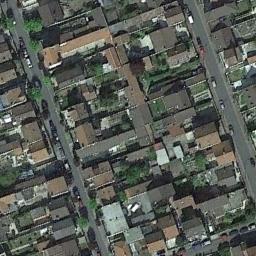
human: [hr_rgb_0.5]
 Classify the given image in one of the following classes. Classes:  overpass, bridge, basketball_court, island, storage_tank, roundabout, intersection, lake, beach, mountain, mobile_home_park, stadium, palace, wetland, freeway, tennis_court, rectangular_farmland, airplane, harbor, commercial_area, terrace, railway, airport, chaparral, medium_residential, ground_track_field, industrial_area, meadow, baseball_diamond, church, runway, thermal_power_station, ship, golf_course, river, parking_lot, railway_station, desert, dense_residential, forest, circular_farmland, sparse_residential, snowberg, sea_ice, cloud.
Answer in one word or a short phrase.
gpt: dense_residential